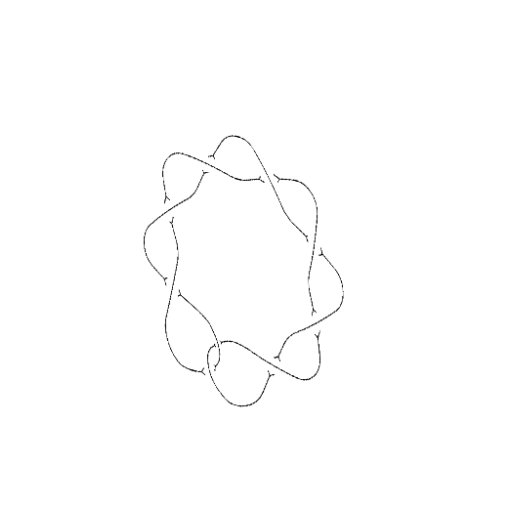
Crossing number: 9